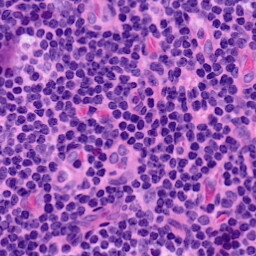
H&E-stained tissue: LymphNode